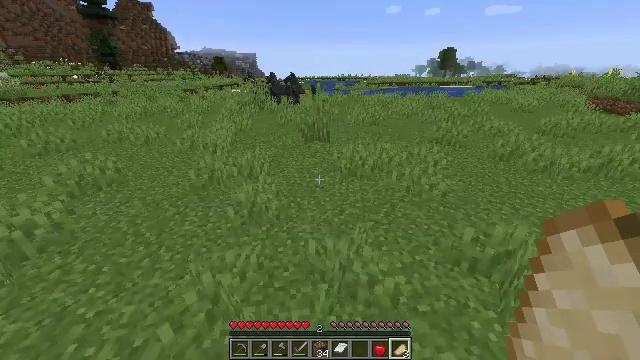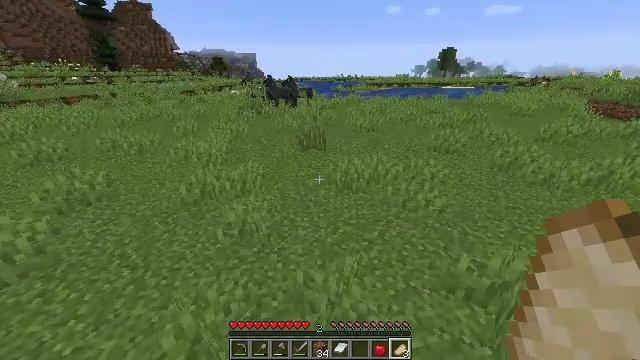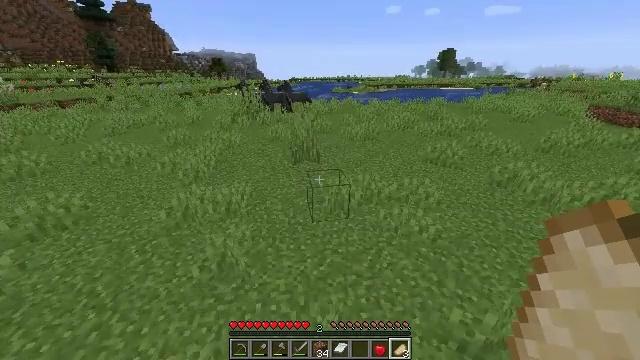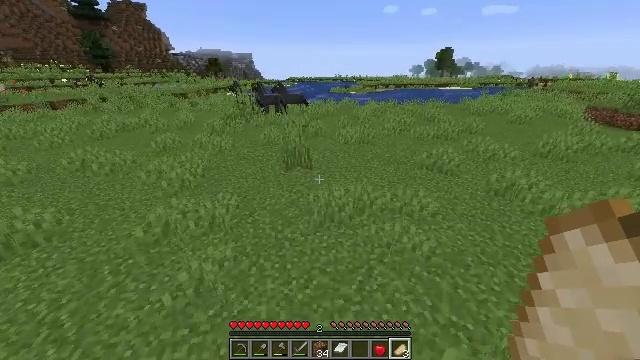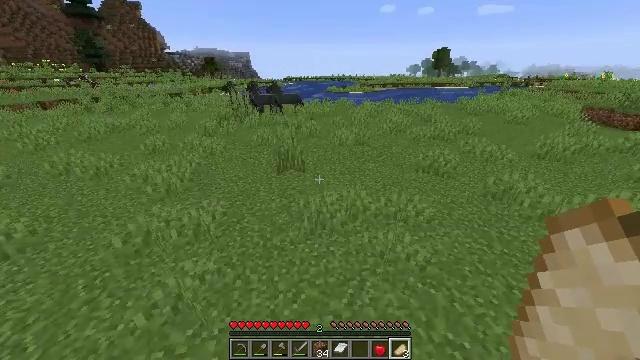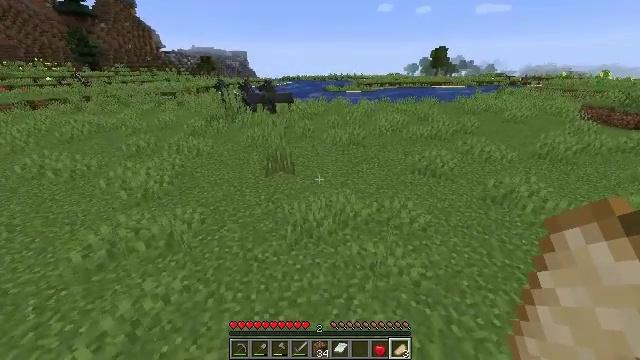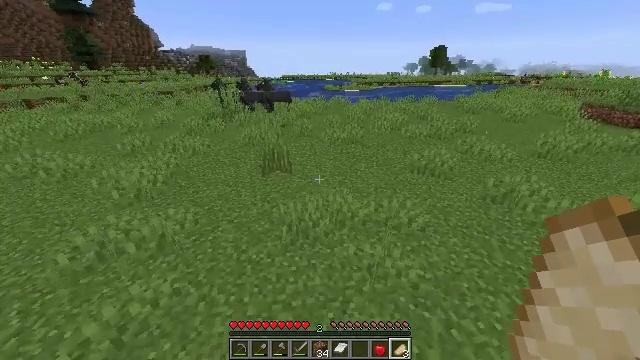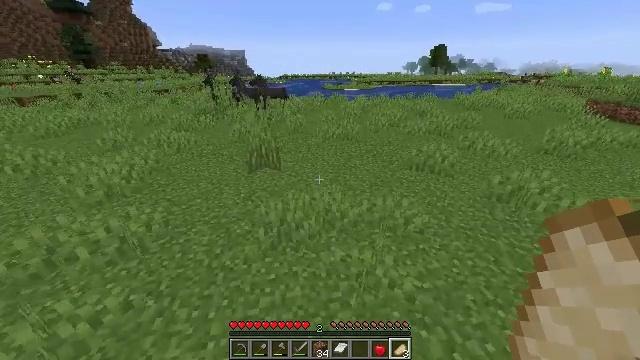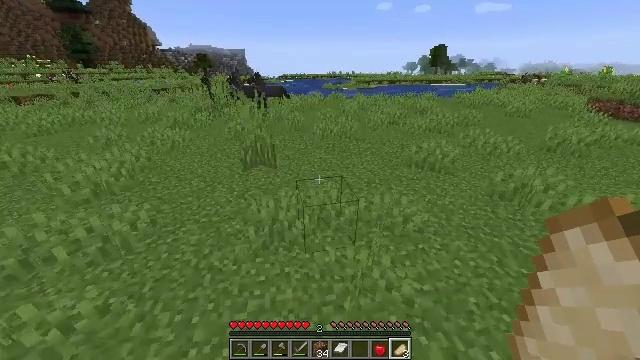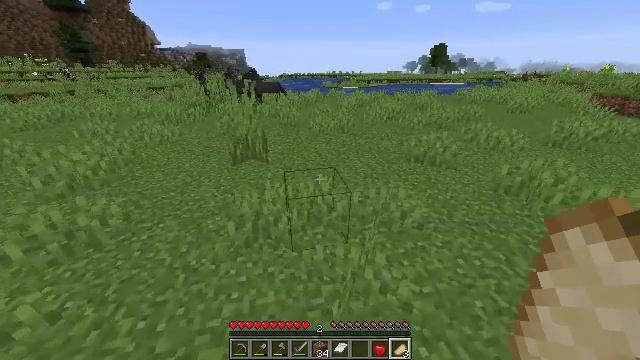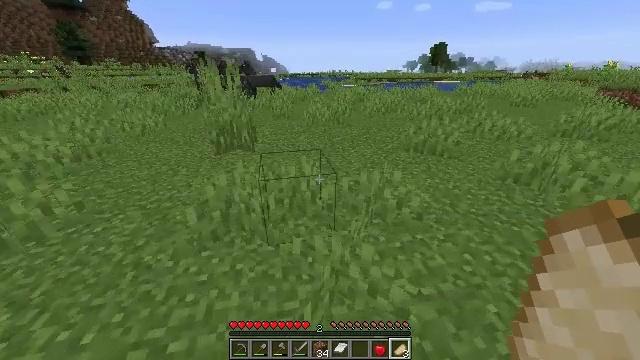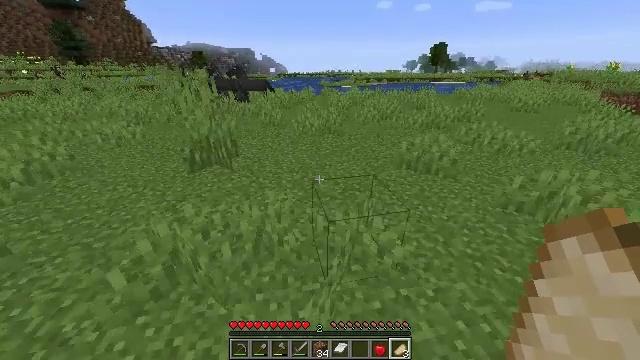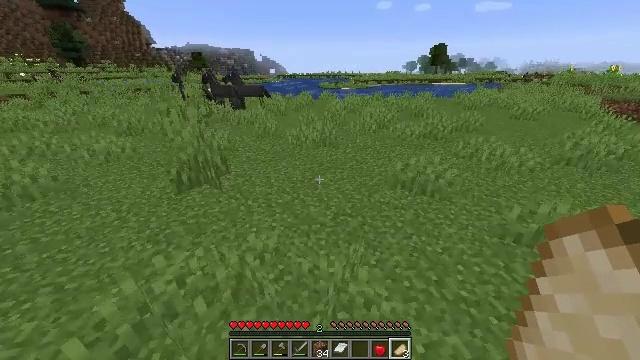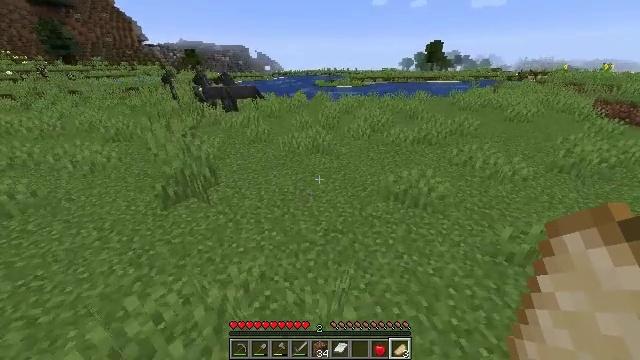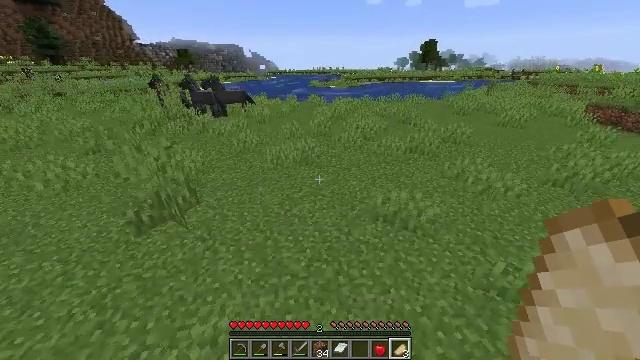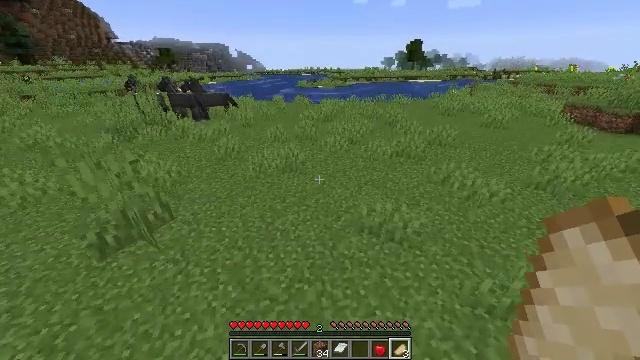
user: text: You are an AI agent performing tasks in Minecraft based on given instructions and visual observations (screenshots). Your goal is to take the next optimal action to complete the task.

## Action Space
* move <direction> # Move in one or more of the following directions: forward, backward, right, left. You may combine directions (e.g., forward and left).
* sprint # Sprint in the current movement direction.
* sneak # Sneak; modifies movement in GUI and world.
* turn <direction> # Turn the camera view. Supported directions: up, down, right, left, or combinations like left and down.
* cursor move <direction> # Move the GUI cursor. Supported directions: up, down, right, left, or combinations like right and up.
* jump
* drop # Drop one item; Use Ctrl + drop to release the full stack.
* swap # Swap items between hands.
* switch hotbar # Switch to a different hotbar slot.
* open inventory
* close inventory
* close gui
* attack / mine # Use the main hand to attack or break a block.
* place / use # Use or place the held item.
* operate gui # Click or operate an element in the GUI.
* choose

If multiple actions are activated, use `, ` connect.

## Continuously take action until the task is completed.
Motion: motion action
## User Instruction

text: Gather clay blocks.
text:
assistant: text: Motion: move forward and move right, sprint, jump
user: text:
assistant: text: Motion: move forward and move right, sprint, jump
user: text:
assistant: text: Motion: move forward and move right, sprint, jump
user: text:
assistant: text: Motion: move forward and move right, sprint, jump
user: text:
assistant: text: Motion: move forward and move right, sprint, jump
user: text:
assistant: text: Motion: move forward and move right, sprint, jump
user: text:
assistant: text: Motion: move forward and move right, sprint, jump
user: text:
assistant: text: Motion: move forward and move right, sprint, jump
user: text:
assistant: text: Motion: move forward and move right, sprint, jump
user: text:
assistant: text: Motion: move forward and move right, sprint, jump
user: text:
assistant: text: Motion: move forward and move right, sprint, jump
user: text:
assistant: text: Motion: move forward and move right, sprint, jump
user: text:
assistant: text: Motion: move forward and move right, sprint, jump
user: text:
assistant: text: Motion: move forward and move right, sprint, turn right, jump
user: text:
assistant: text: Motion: move forward and move right, sprint, turn right, jump
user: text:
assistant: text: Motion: move forward and move right, sprint, turn right, jump
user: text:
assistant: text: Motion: move forward and move right, sprint, turn right, jump
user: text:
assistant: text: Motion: move forward and move right, sprint, jump
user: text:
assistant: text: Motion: move forward and move right, sprint, jump
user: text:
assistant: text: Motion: move forward and move right, sprint, jump
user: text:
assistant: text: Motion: move forward and move right, sprint, jump
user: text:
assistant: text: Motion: move forward and move right, sprint, jump
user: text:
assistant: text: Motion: move forward and move right, sprint, jump
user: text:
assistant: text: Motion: move forward and move right, sprint, jump
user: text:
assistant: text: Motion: move forward and move right, sprint, jump
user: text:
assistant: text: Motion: move forward and move right, sprint, jump
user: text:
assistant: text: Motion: move forward and move right, sprint, jump
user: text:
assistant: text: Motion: move forward and move right, sprint, turn right, jump
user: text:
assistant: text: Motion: move forward and move right, sprint, turn right, jump
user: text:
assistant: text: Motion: move forward and move right, sprint, turn right, jump